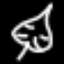
Label: leaf